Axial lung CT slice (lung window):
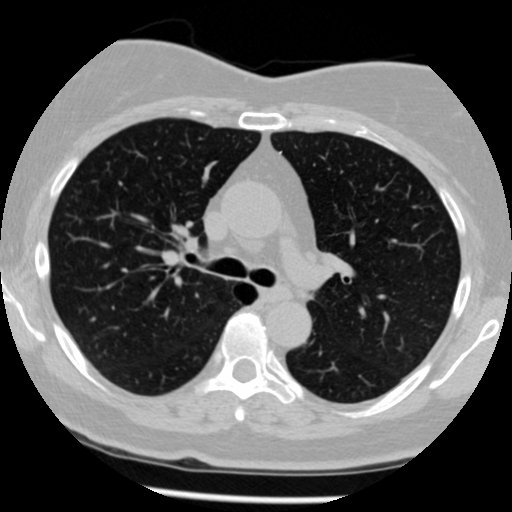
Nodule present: no